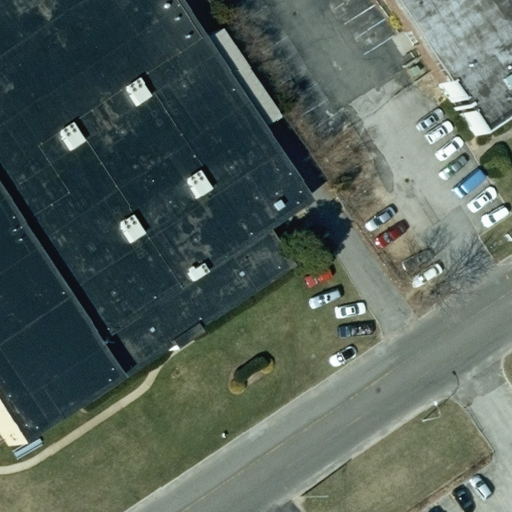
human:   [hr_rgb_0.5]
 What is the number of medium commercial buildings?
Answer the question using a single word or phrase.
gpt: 0

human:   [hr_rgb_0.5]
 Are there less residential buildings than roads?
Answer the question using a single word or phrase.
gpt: yes

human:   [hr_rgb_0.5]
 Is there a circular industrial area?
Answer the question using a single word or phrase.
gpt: no

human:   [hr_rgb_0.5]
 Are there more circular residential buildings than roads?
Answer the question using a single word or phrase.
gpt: no

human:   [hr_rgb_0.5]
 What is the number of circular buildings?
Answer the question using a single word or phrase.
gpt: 0

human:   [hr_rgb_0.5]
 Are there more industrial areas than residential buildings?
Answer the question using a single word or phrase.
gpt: yes

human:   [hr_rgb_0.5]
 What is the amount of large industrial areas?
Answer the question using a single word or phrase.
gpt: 1

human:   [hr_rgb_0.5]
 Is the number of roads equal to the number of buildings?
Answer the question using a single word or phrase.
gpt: no

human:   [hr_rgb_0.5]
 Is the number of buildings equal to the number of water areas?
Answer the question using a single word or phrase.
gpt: no

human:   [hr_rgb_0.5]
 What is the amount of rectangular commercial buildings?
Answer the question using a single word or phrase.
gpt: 0

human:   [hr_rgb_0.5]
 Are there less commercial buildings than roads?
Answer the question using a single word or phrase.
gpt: yes

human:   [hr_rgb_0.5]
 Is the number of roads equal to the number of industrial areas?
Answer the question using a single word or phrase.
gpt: yes

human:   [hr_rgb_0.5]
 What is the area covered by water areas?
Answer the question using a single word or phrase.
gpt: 0m2

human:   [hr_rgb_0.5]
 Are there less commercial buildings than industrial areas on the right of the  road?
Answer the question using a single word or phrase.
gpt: yes

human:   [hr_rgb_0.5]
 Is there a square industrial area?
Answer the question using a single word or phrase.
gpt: no

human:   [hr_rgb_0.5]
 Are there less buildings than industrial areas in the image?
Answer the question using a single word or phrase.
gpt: no

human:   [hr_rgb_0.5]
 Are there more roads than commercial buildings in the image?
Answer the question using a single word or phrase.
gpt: yes

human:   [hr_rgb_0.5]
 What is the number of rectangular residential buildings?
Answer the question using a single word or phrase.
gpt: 0

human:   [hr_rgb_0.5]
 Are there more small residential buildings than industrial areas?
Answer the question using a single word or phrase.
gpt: no

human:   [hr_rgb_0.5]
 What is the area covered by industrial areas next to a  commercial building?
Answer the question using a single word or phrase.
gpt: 0m2

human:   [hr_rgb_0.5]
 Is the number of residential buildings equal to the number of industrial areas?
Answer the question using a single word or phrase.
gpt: no

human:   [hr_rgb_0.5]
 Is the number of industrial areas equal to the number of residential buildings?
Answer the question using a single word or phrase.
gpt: no

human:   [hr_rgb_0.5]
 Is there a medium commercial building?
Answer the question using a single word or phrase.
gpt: no

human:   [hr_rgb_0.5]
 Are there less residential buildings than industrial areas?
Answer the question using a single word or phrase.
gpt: yes

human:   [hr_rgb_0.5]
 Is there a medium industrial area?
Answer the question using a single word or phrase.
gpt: no

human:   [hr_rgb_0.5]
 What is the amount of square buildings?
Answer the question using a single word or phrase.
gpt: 0

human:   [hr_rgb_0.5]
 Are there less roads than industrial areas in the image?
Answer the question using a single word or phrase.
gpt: no

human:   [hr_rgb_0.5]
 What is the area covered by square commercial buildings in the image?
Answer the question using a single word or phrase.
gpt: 0m2

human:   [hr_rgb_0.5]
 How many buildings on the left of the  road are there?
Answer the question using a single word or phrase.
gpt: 1

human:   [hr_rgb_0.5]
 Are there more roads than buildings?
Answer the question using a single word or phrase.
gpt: no

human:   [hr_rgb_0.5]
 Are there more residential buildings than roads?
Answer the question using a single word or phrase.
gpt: no

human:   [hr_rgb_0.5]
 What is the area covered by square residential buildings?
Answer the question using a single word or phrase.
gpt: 0m2

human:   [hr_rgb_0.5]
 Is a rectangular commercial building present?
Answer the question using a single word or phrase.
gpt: no

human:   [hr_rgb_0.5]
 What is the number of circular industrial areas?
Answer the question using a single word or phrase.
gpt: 0

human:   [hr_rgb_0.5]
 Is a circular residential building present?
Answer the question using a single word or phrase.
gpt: no

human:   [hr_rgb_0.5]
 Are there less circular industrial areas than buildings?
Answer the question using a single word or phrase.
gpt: yes